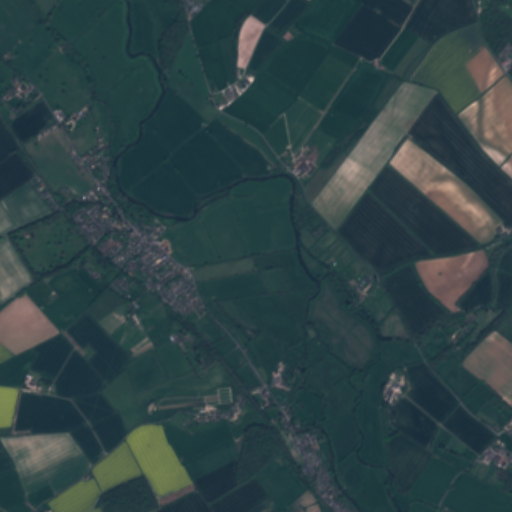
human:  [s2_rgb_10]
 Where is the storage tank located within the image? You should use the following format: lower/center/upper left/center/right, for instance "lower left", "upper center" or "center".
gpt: The storage tank is located in the lower center of the image.
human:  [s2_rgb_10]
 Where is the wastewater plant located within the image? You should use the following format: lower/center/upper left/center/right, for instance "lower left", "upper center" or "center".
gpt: The wastewater plant is located in the lower right of the image.
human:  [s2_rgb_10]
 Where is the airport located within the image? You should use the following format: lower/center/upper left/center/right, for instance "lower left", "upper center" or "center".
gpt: There is no airport in the image.